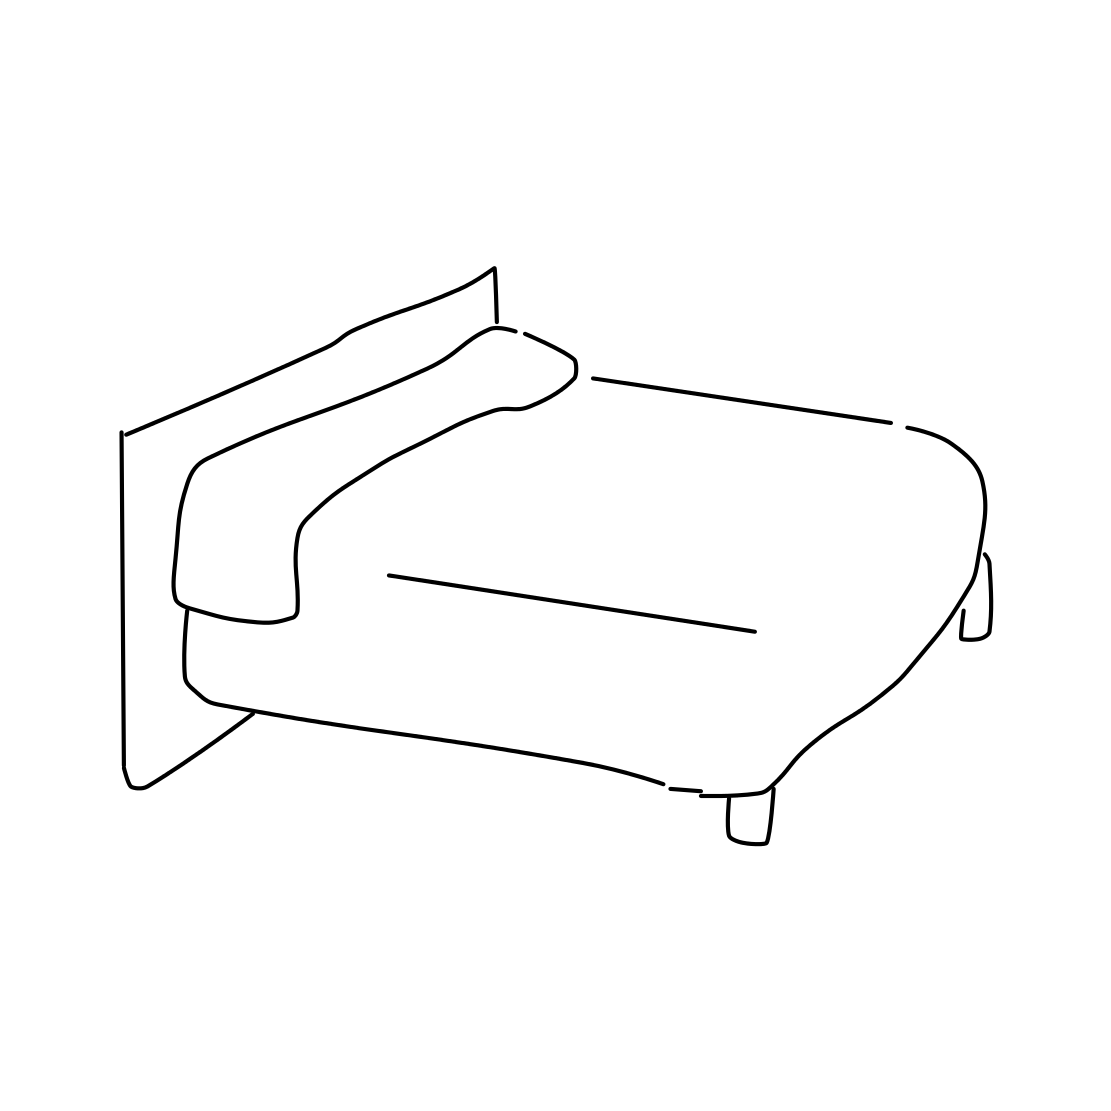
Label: bed